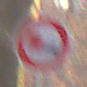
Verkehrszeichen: UeberholverbotKraftfahrzeuge
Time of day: SunriseSunset
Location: Outdoor (Nature)
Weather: Clear
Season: Autumn
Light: Natural